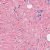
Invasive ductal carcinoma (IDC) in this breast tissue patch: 0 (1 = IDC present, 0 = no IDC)